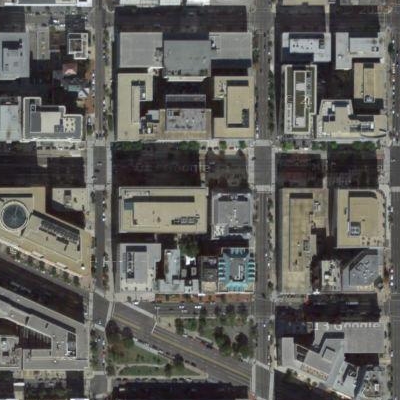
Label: Industry